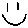
Label: smiley face